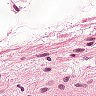
Metastatic tissue present: no